Question: I try to run a HelloWorld project into my client device, the application identifier in Xcode is: 'com.domainname.HelloWorld', and when i created the provisioning profile, in the AppID, i have putted: 'com.domainname.helloworld' (lower case).
Now, in Xcode, i try to assign the code signing identity to the provisioning profile i have created, however, in the drop list, i can see the provisioning profile but i can't select it.

I am following <URL> and i have doubt i didn't knew how to 'Don't forget to add the new provisioning profile to XCode as well.'
Can you please help me there? thanx in advance.
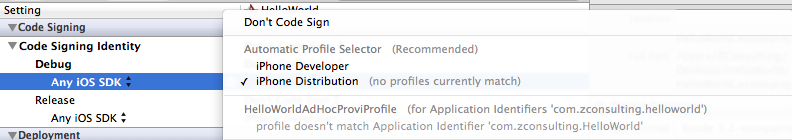
Answer: BundleIds are case-sensitive.
Make sure you call it 'com.domainname.HelloWorld' in your Info.plist.
From <URL>:
> Typically, the bundle ID in your Xcode project is a string formatted
as a reverse-domain name such as com.MyCompany.MyProductName, where
you replace MyCompanyName and MyProductName with your domain and
product name. However, unlike domain names, .